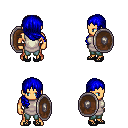
a pixel art fantasy rpg character, male body template, human, tanned skin, white tunic, teal pants, blue right-swept hairstyle, ghillies, shield, four views (front, back, left, right), 2x2 character sprite sheet, small pixel art, hard edges, no anti-aliasing